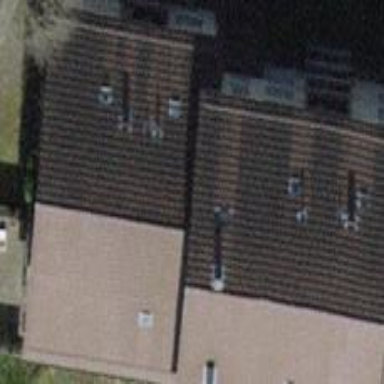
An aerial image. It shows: Apartments building with gabled tile roof.